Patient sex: M
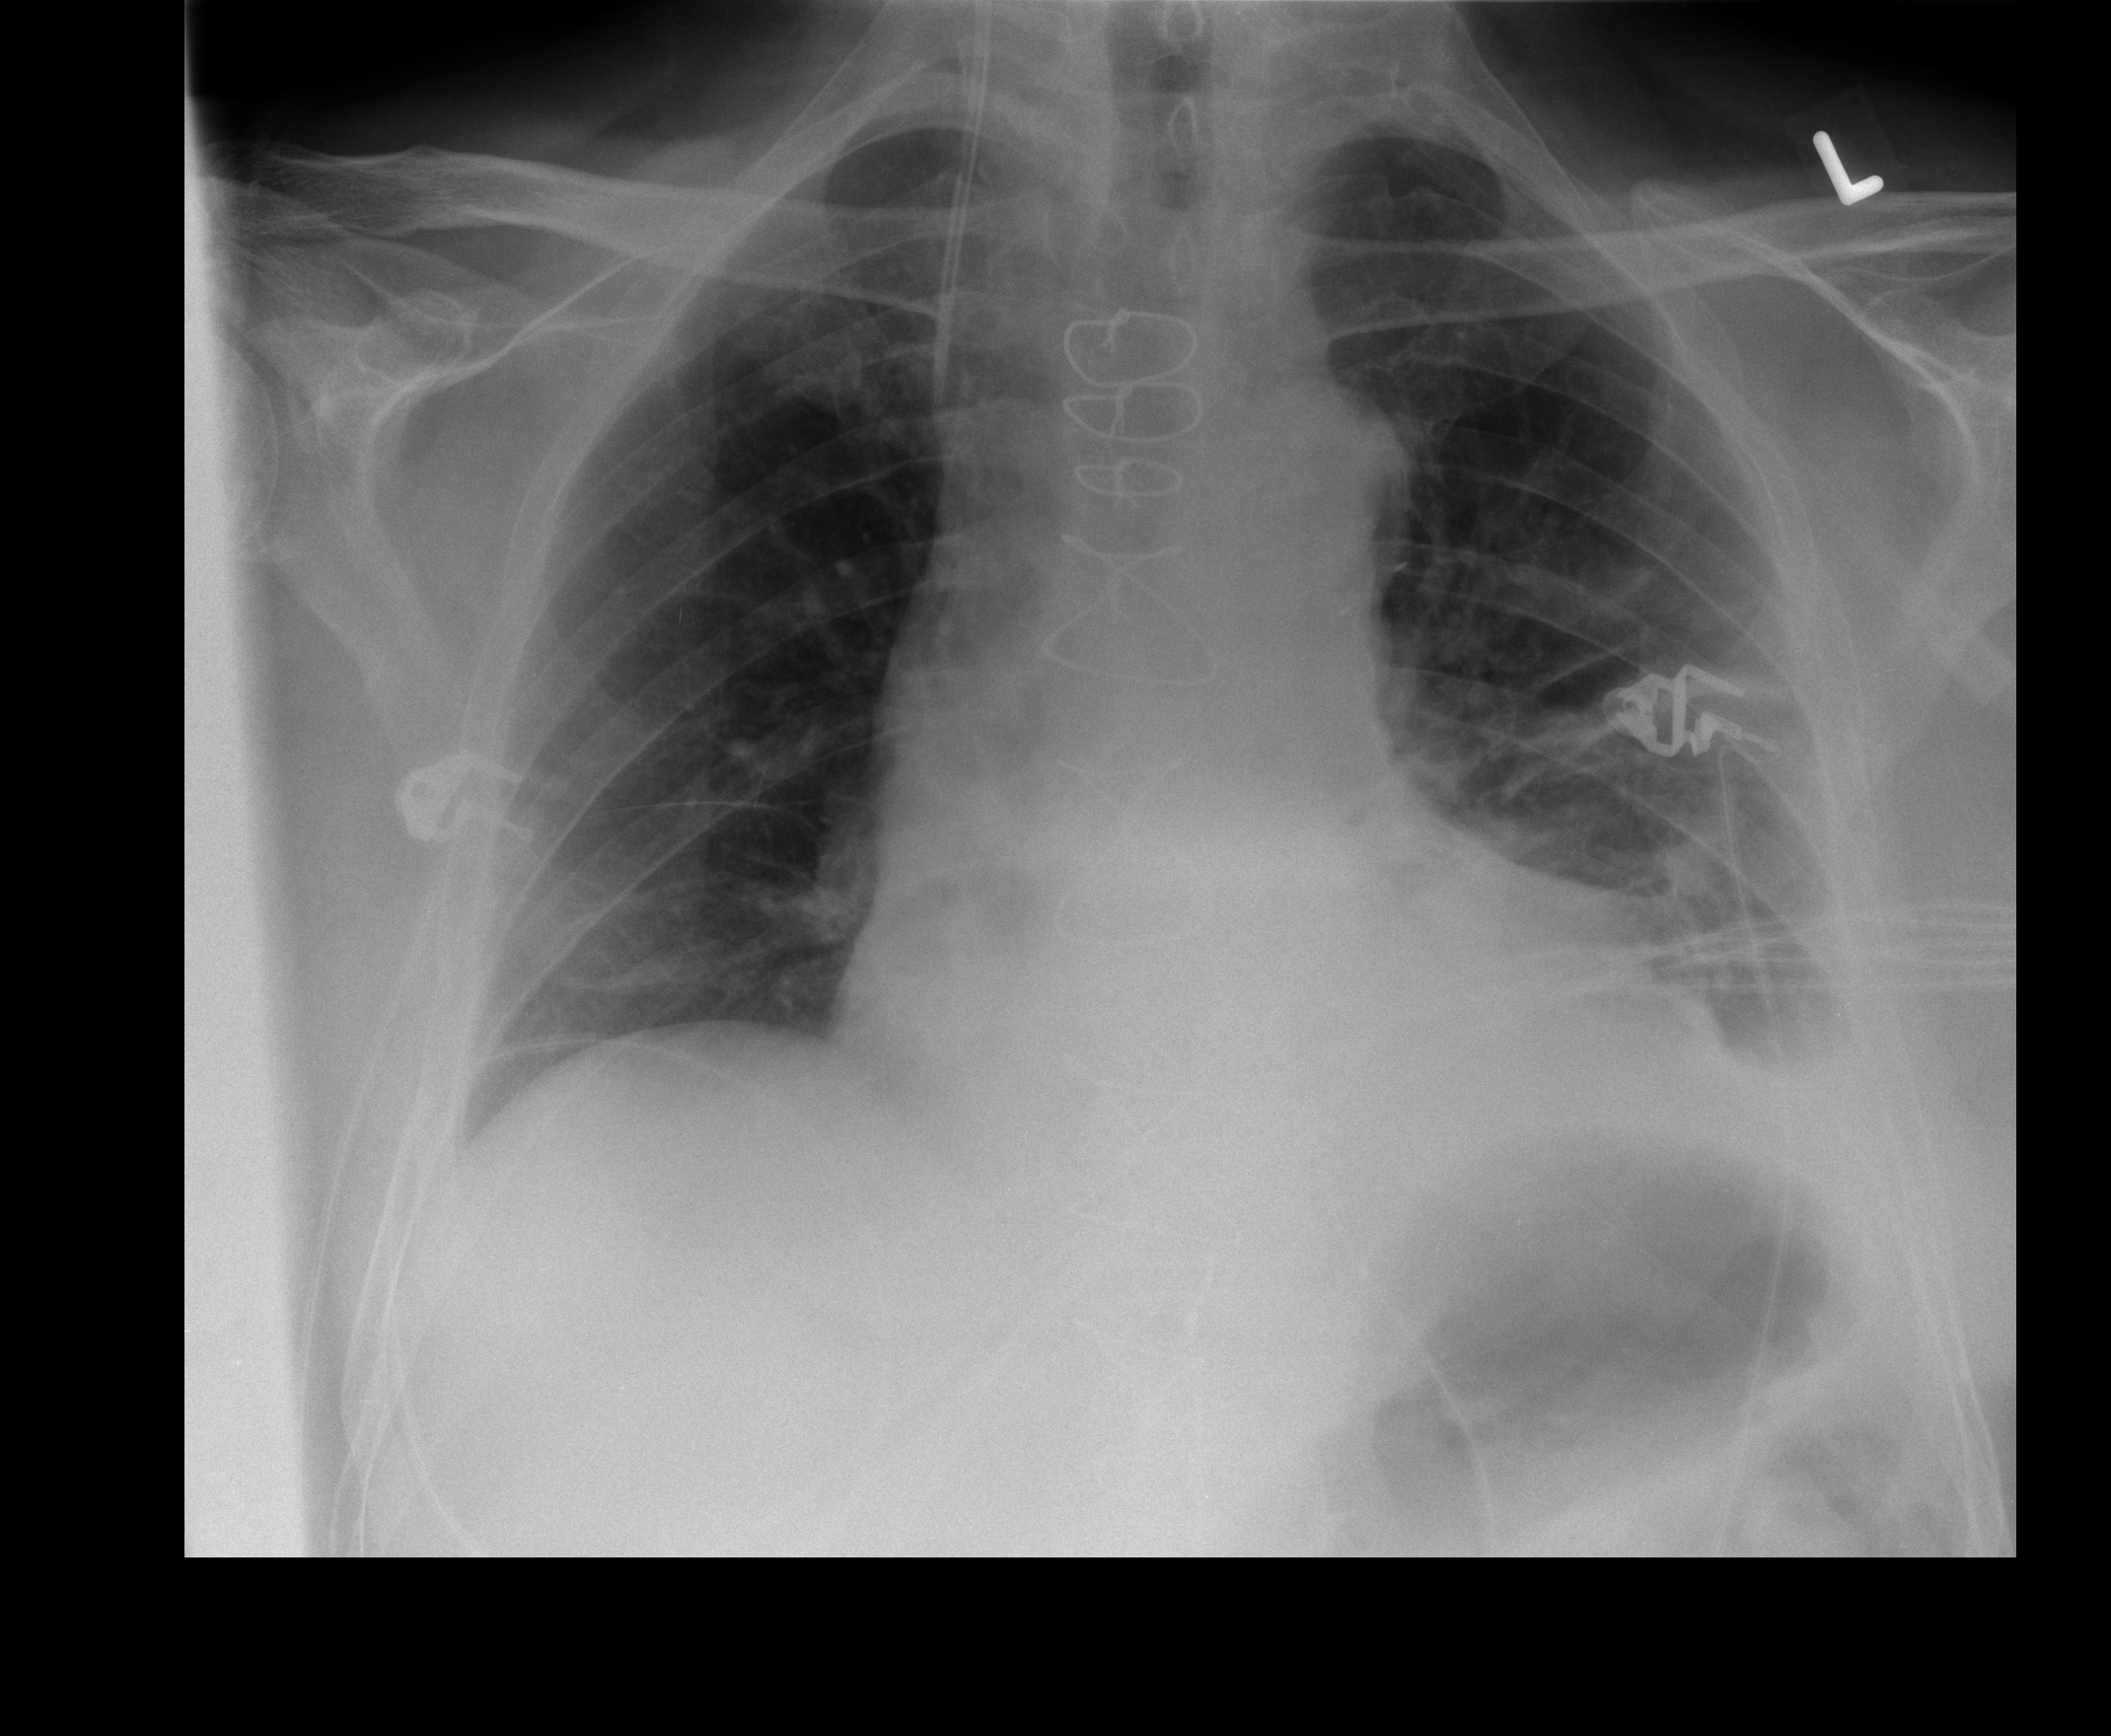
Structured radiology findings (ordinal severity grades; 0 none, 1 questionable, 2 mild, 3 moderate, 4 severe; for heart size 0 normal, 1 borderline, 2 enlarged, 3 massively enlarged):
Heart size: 1
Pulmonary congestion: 0
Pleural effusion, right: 0
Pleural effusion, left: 2
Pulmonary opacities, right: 0
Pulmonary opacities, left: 0
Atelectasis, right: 1
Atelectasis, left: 2